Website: apple
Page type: account-selection
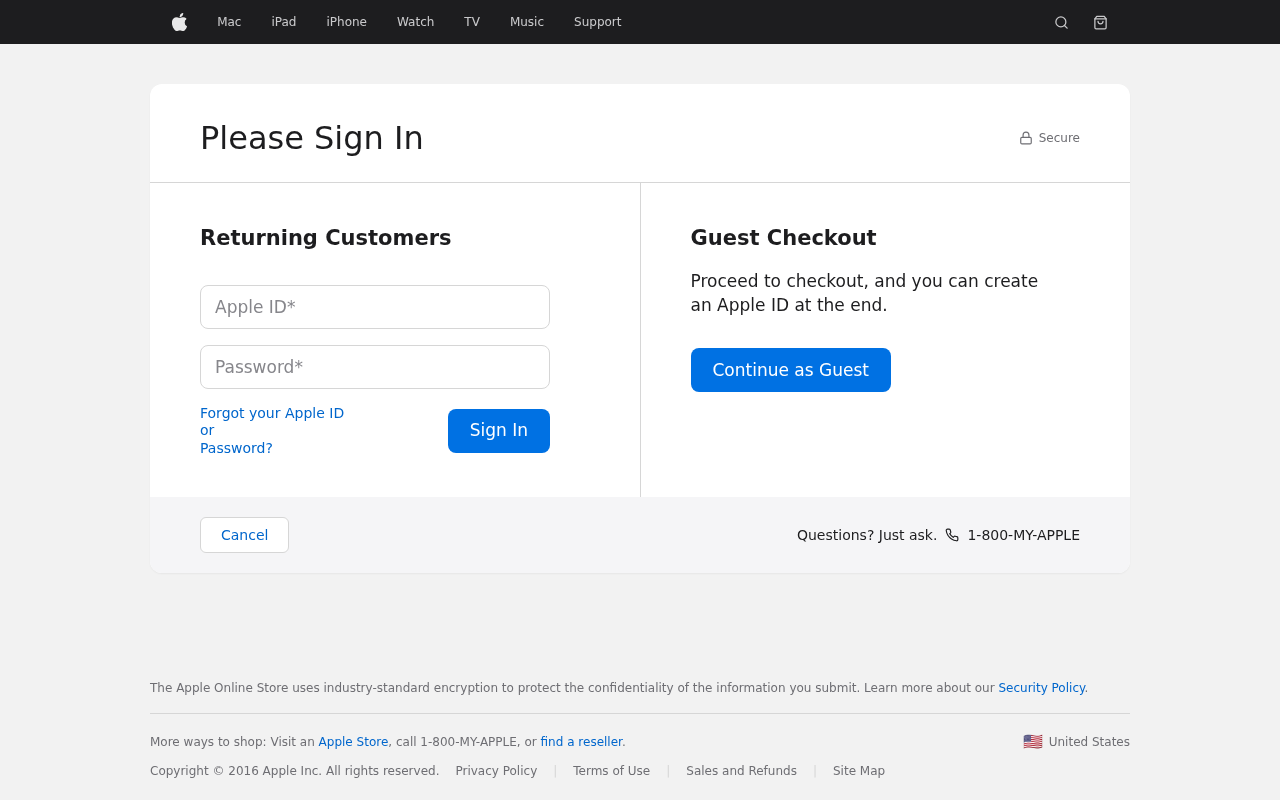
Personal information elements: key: PII_LOGIN_USERNAME
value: christopher_parks